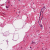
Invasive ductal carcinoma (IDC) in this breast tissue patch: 0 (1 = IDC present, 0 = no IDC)